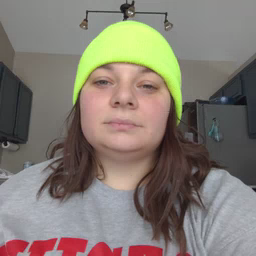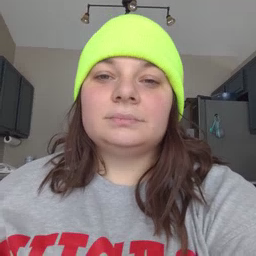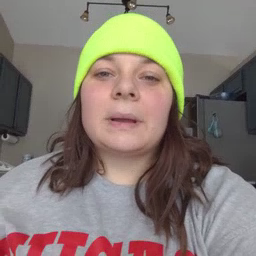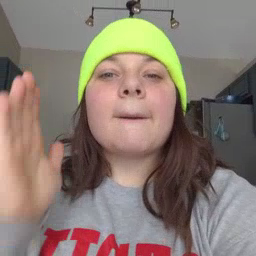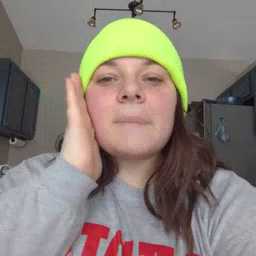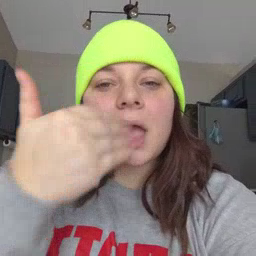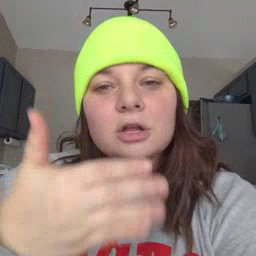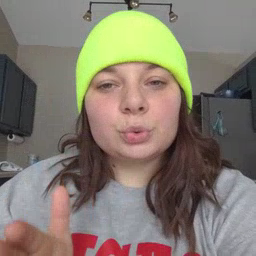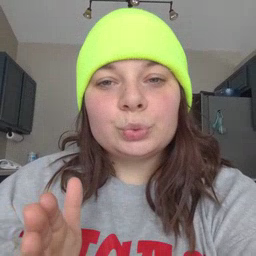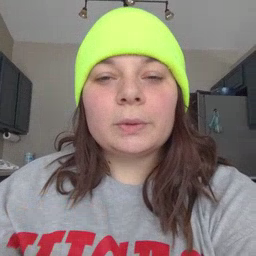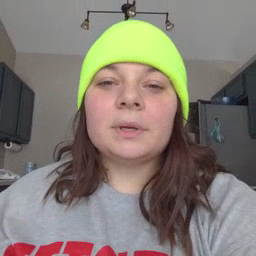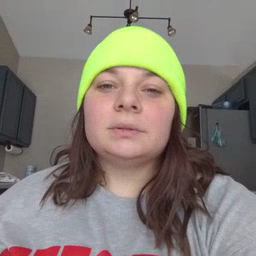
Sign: bedroom